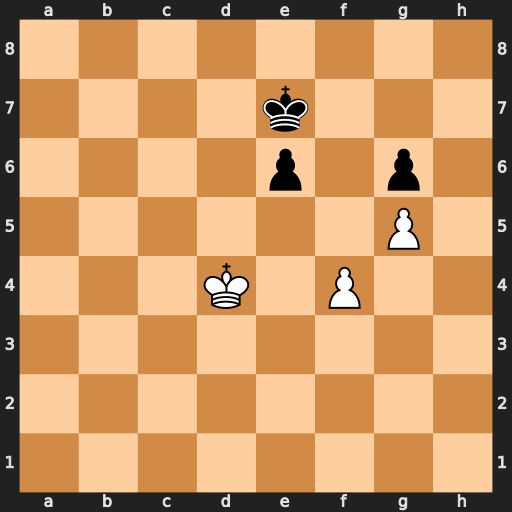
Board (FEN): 8/4k3/4p1p1/6P1/3K1P2/8/8/8
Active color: w
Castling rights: -
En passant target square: -
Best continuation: Ke5 Kf7 Kd6